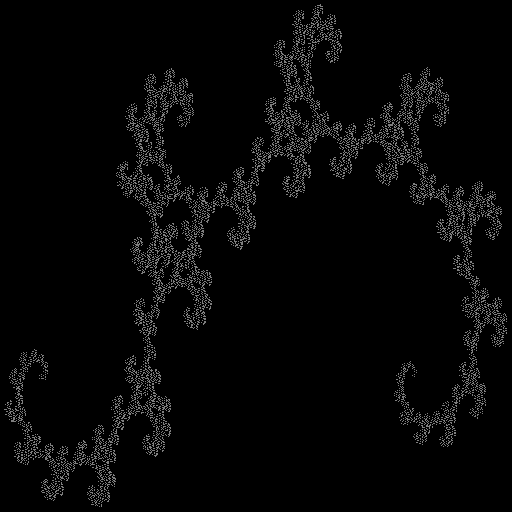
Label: gold_dragon